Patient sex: M
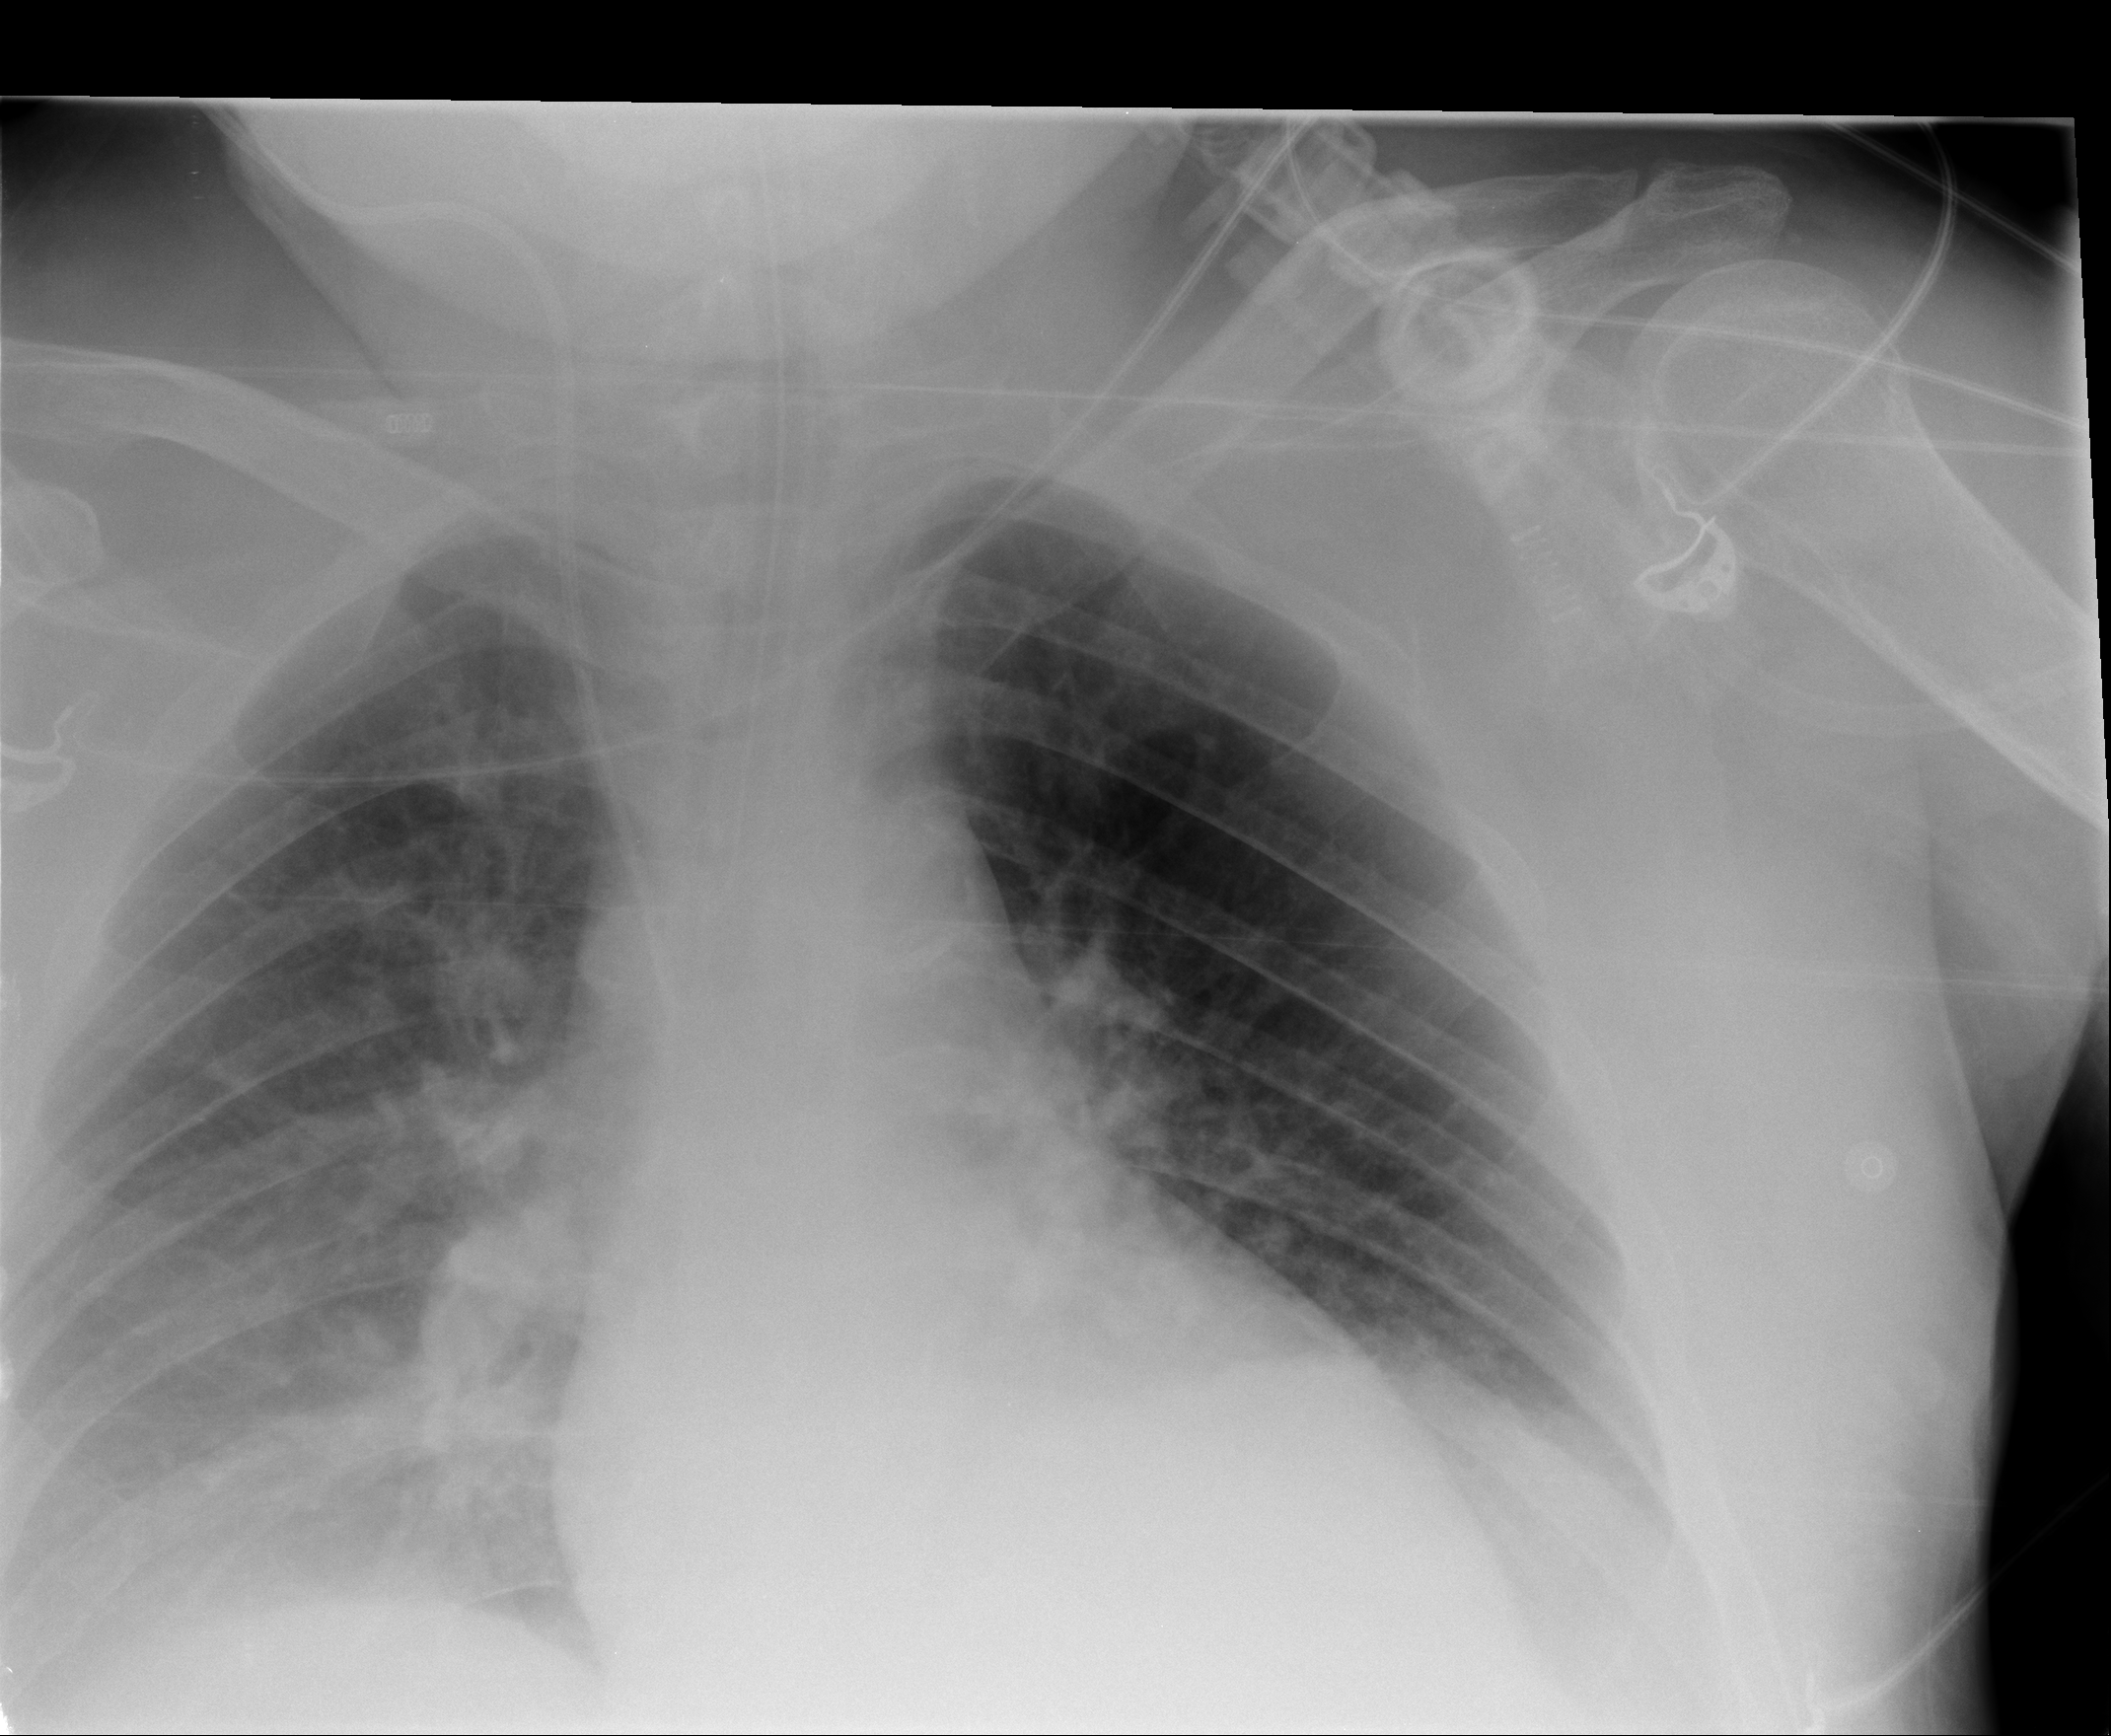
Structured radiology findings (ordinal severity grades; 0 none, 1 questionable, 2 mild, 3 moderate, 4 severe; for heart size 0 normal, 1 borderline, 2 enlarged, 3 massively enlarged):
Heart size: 0
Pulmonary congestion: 3
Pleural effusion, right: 2
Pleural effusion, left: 2
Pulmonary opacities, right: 0
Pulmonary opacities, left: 0
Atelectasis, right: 2
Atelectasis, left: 2